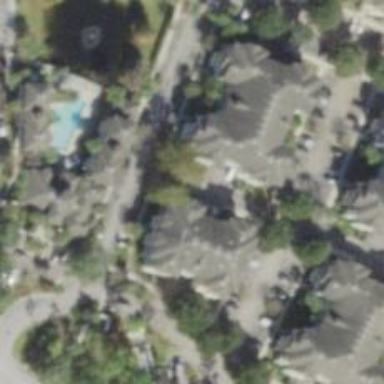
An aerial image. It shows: Image showing building with apartments.